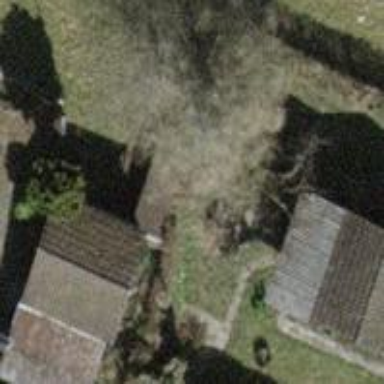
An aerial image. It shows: Allotment house.